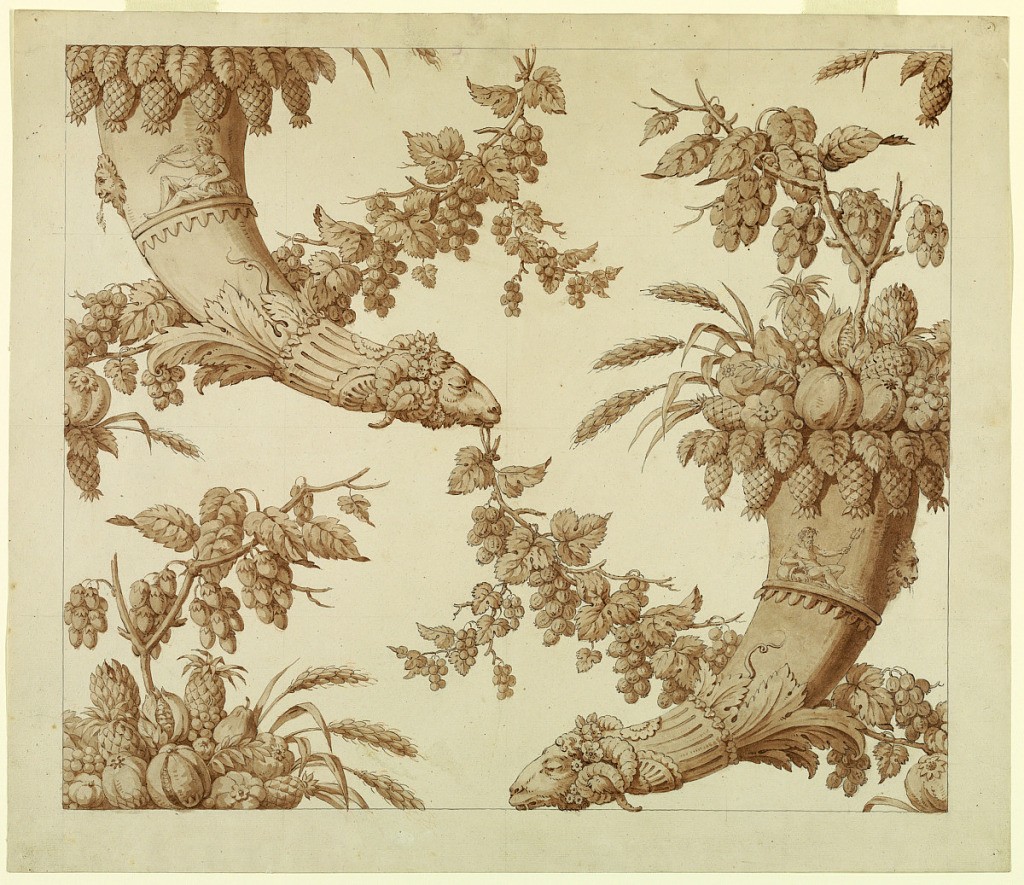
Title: Cartoon for Silk Damask: Cornucopias with Rams' Heads
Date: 1800–1815
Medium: Pen and black ink, brown wash, traces of red chalk, graphite on white laid paper
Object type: Drawing
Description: Rows of cornucopiae, having ram heads at their points; these support festoons crossing the cornucopiae, two of these are shown, one is decorated with a figure of Ceres, the other of Neptune. Ruled border.